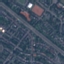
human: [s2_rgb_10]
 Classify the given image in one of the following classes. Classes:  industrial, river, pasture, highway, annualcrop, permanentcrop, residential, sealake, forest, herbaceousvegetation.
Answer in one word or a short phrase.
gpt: Highway